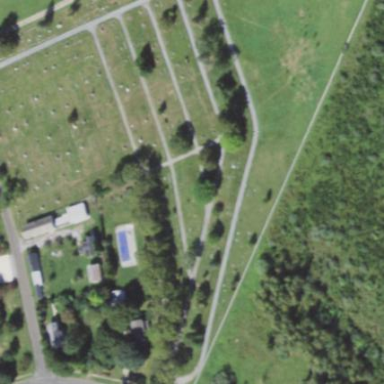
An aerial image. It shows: Cemetery.